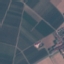
Label: PermanentCrop